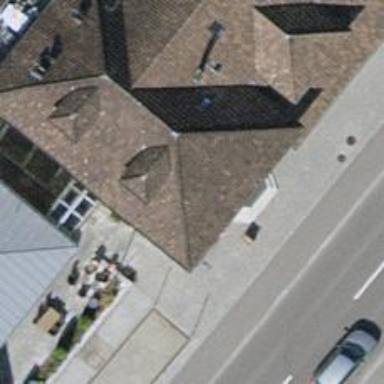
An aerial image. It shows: Restaurant.